Field crop: maize
Growth stage: 1
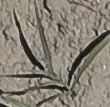
Species: sorghum